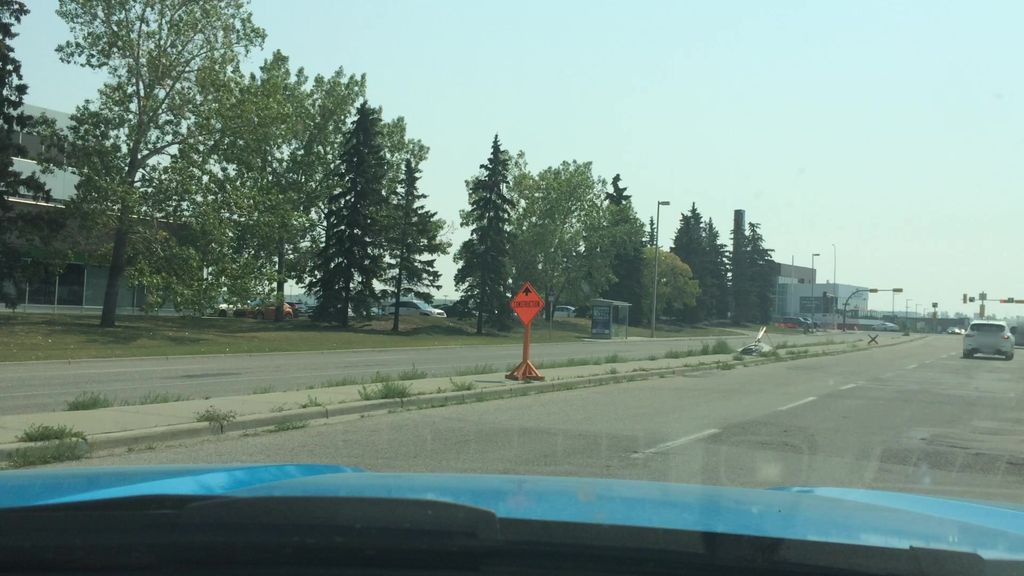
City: calgary